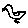
Label: bird